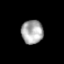
Tissue: skin
Cell type: Epithelial cells
Senescence score: 0.2507
Nuclear area (px): 505
Mean DAPI intensity: 169.412